Question: 'x' and 'y' are 1x100000 vectors.

I have calculated the mean and variance of 'x' and 'y'. When I want to calculate the autocovariance and cross covariance function the simulation lasts maybe 5 minutes because of my loops. It is not allowed to use 'xcorr', 'xcov', 'mean', 'cov', 'var' etc.
Please help me.
Thanks in advance.
'''
%%Mean of Vector x
Nx=length(x);
mx= sum(x)/Nx;
%%Mean of Vector y
Ny=length(y);
my=sum(y)/Ny;
%%Variance of x
varx=0;
for i=1:Nx
varx=varx+(abs(x(i)-mx)^(2));
end
varx=varx/Nx;
%%Variance of y
vary=0;
for j=1:Ny
vary=vary+(abs(y(j)-my)^(2));
end
vary=vary/Ny;
%%Auto-Covariance function of x
for k=1:Nx
Cxx(k)=0;
for i=1:(Nx-k+1)
Cxx(k)=Cxx(k)+(x(i+k-1)-mx)*conj((x(i)-my));
end
end
%%Auto-Covariance function of y
for s=1:Ny
Cyy(s)=0;
for j=1:(Ny-s+1)
Cyy(s)=Cyy(s)+(y(j+s-1)-my)*conj((y(j)-mx));
end
end
'''
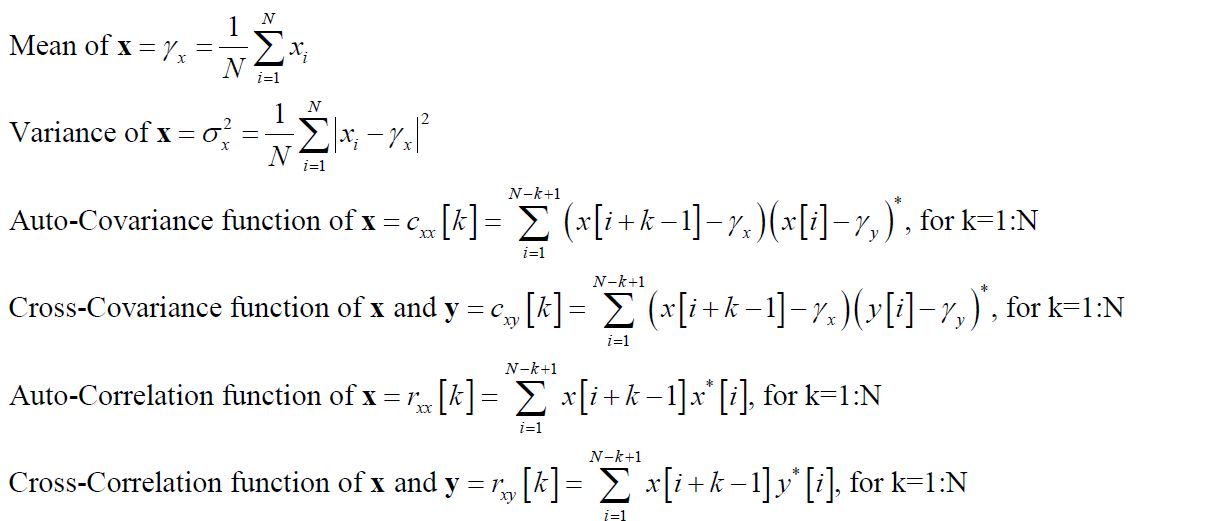
Answer: Use the fact that 'FFT(corr(x, y)) = FFT(x) * conj(FFTy))':
'''
corrxy = ifft(fft(x) .* conj(fft(y)));
corrxy = [corrxy(end - length(x) + 2:end); corrxy(1:length(x))];
'''
To get the cross-covariance just multiply the correlation by the standard deviations:
'''
covarxy = corrxy * sqrt(varx) * sqrt(vary);
'''
To get the autocovariance, compute the cross covariance between 'x' and itself.